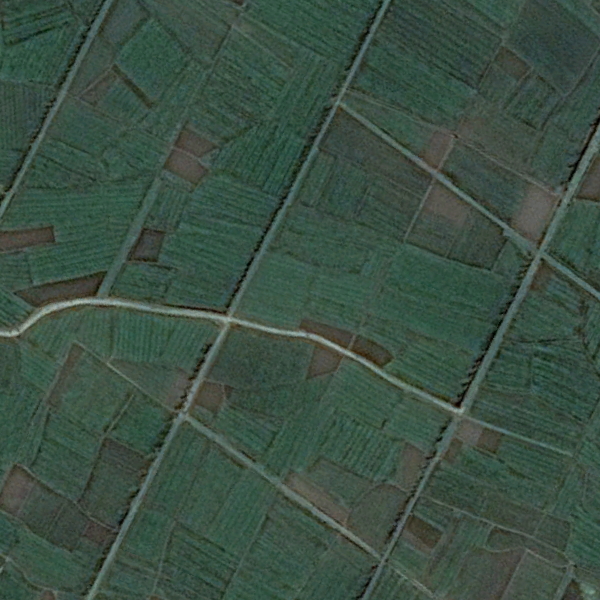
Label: Farmland